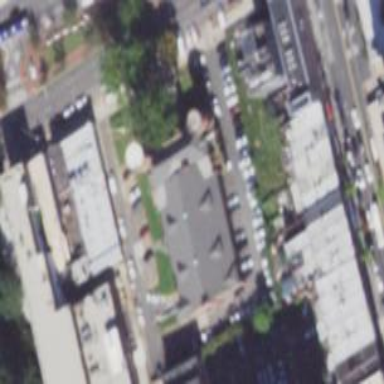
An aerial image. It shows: Police building.